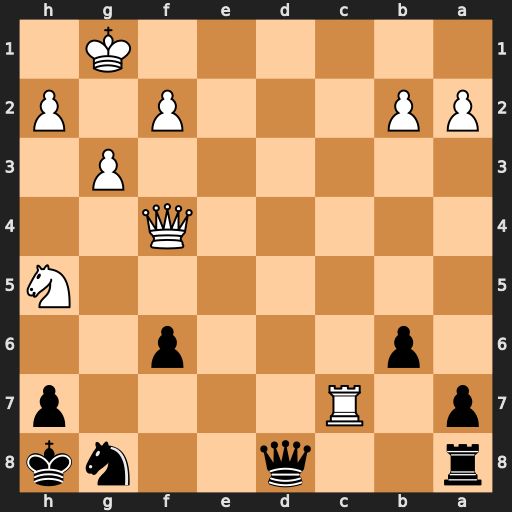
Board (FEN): r2q2nk/p1R4p/1p3p2/7N/5Q2/6P1/PP3P1P/6K1
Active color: b
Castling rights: -
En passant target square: -
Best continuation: Qd1+ Kg2 Qxh5 Qf3 Qxf3+